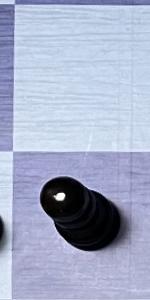
Label: Pawn_Black